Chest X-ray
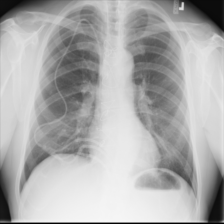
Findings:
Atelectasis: positive
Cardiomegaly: negative
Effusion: negative
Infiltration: negative
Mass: negative
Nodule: negative
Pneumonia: negative
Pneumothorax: negative
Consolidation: negative
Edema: negative
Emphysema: negative
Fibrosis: negative
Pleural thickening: negative
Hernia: negative